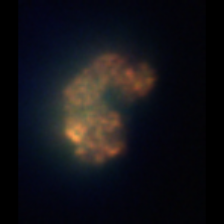
Taxon: Unknown_detritus
Group: Unknown